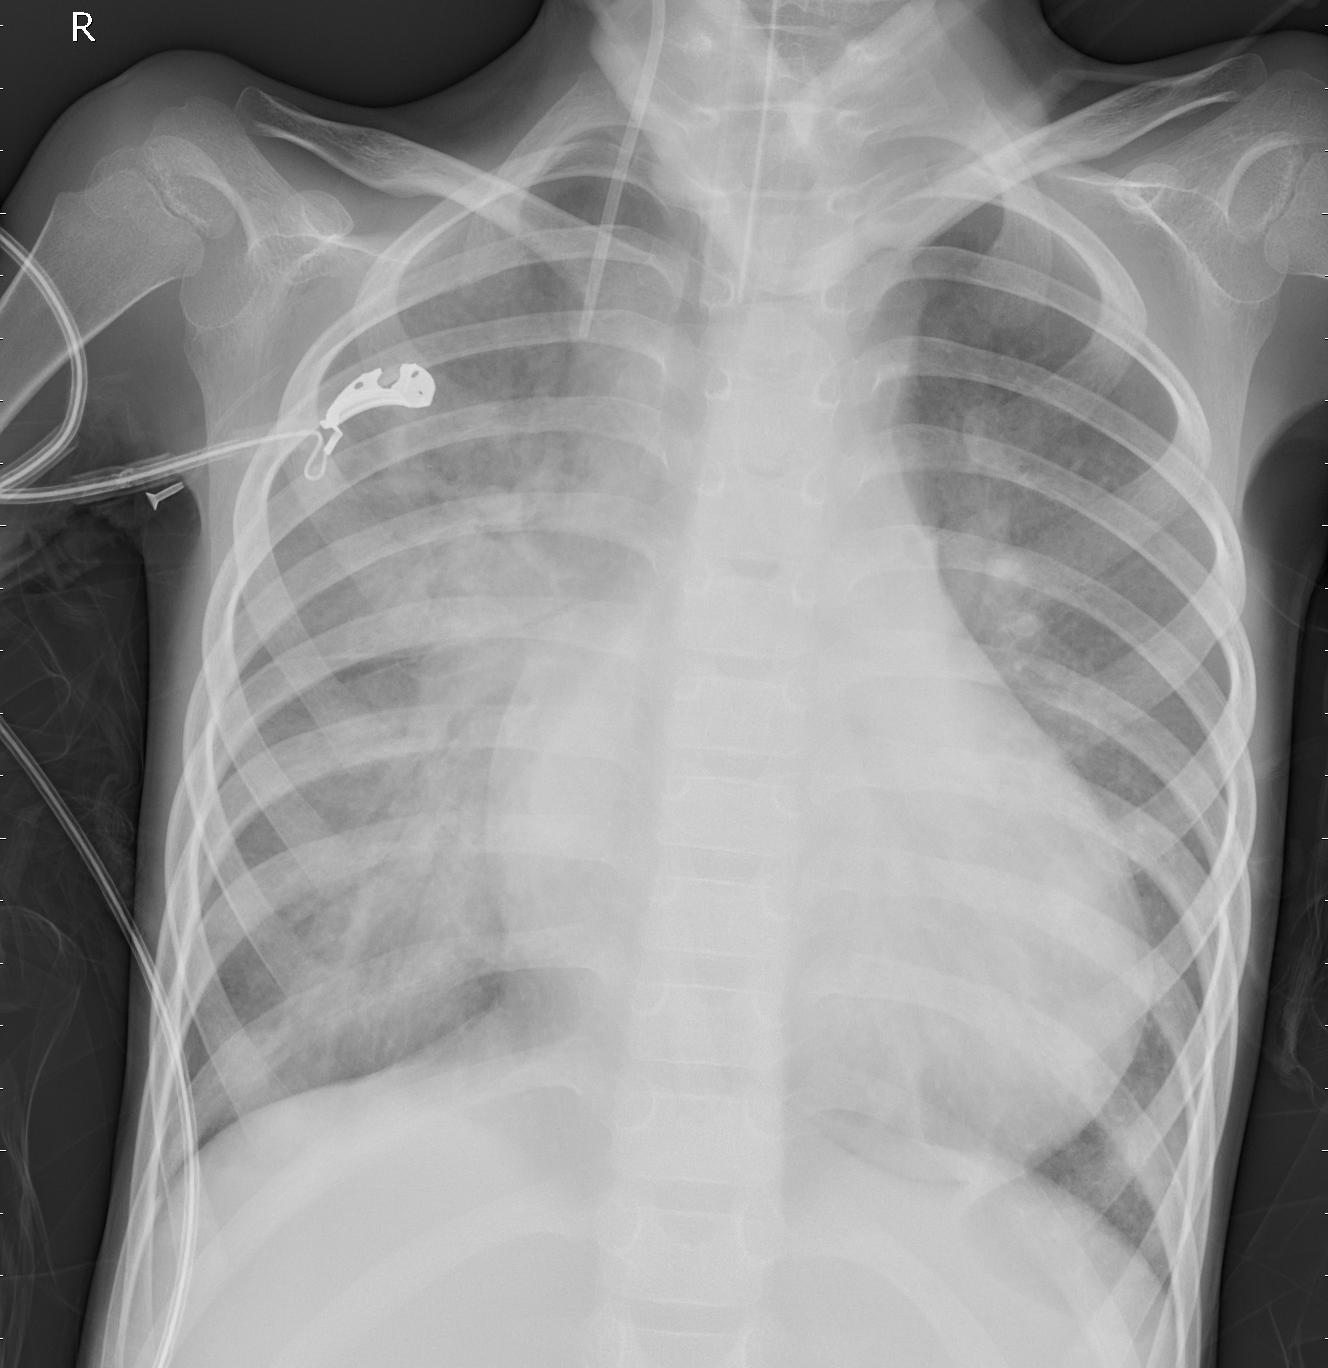
Diagnosis: PNEUMONIA